You are looking at a signal-to-image encoding: consecutive vibration samples arranged as the rows of a grayscale square. Based on the visible evidence, which condition applies: normal, inner_race, outer_race, ball?
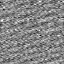
Answer: normal